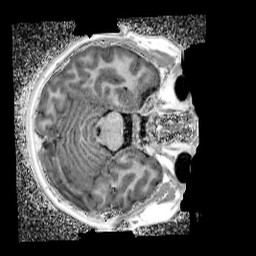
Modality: UNIT1_denoised
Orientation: axial
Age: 10
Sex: male
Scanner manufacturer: siemens
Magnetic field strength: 3 T
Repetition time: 4 s
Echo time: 0.00299 s